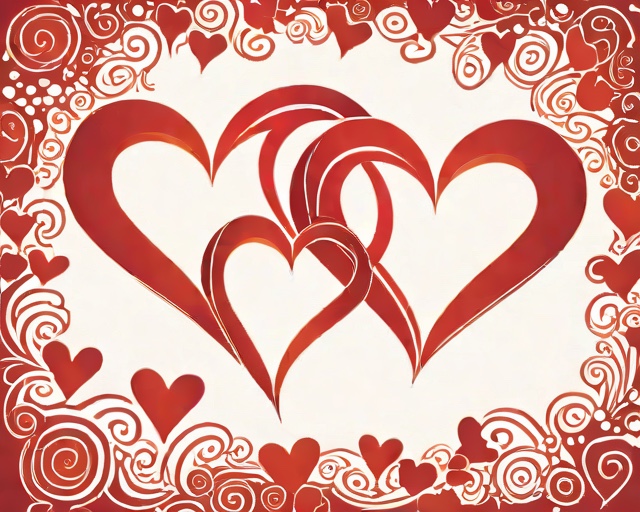
Category: Wedding